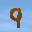
Label: 9